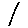
Label: triangle